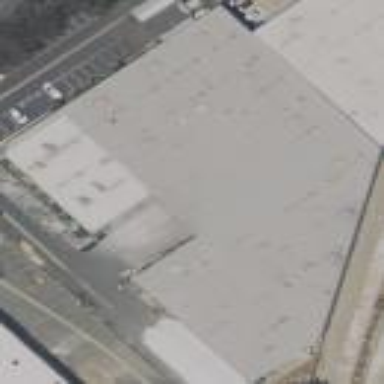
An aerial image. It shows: Warehouse.